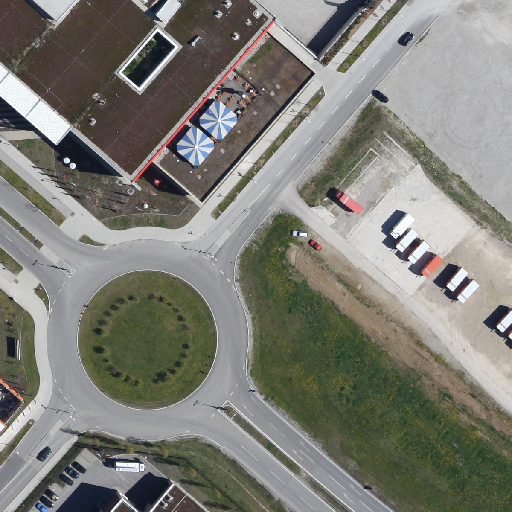
Referring expression: car